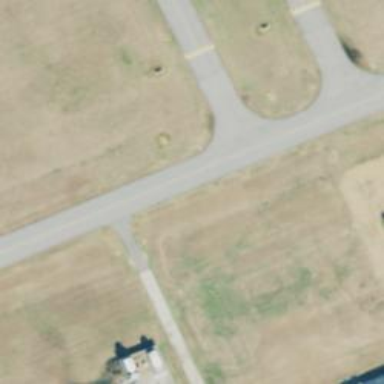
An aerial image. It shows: Image of taxiway at airport.